Question: ## Background
I have a database that hold records of all assets in an office. Each asset have a condition, a category name and an age.
A can be;
'''
In use
Spare
In Circulation
'''
are;
'''
Phone
PC
Laptop
'''
and Age is just a field called which holds records like;
'''
2009-04-24 15:07:51.257
'''
## Example
I've created an example of the inputs of the query to explain better what I need if possible.

NB.
1. Inputs are in Orange in the above example.
2. I've split the example into two separate queries.
3. Count would be the output
## Question
Is this type of query and result set possible using SQL alone? And if so where do I start? Would it be easier to use Ms Excel also?
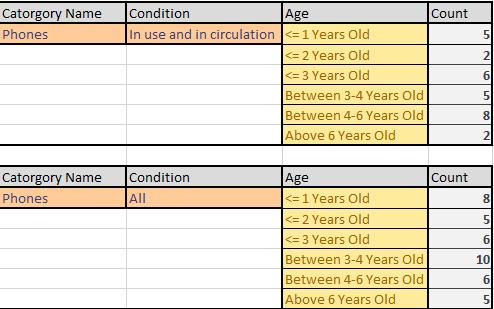
Answer: Yes it is possible, for your orange fields you can just e.g.
'''
where CategoryID ='Phone' and ConditionID in ('In use', 'In Circulation')
'''
For the yellow one you could do a datediff of days of accuired date to now and divide it by 365 and floor that value, to get the last one (6+ years category) you need to take the minimum of 5 and the calculated value so you get 0 for all between 0-1 year old etc. until 5 which has everything above 6 years.
When you group by that calculated column and select the additional the count you get what you desire.